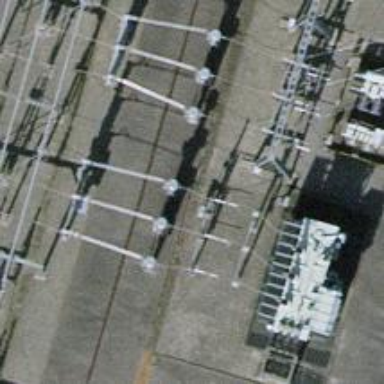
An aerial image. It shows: Bay where power lines run through.